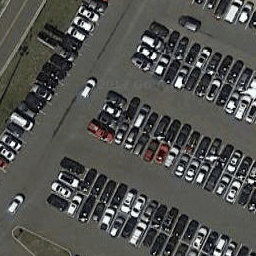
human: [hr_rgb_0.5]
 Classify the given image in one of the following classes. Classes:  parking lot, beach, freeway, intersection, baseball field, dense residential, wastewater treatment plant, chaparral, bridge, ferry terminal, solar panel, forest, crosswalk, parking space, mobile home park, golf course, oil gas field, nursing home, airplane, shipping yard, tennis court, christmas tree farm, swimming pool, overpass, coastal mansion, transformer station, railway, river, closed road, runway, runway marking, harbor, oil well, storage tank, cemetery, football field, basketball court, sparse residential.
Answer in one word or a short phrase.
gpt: parking lot